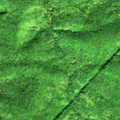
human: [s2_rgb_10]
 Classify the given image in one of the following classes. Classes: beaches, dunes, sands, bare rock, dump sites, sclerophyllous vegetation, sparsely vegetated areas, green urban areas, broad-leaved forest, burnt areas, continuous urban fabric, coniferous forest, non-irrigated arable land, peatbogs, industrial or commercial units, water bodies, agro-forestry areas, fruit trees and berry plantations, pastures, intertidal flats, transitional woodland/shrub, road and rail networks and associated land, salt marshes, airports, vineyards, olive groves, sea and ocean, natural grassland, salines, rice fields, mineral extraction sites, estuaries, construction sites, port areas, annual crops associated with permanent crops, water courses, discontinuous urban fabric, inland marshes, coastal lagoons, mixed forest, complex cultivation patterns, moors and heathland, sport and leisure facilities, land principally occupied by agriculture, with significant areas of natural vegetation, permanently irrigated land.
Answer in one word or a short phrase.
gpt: broad-leaved forest